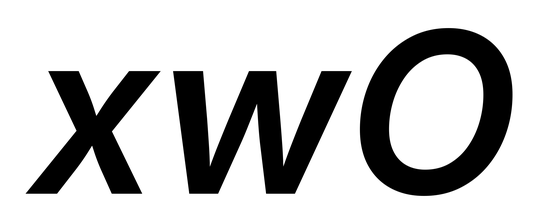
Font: Inter-Italic_SemiBold_Italic